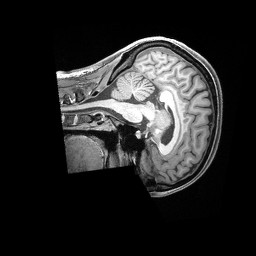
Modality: T1w
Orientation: sagittal
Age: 28
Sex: female
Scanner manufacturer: siemens
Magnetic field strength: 3 T
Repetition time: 2.4 s
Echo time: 0.00228 s